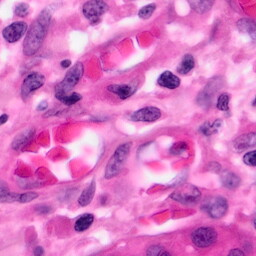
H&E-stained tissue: Pancreatic